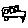
Label: car